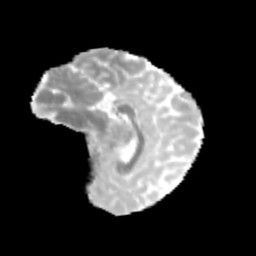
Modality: MD
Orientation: sagittal
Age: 12
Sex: female
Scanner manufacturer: siemens
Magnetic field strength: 3 T
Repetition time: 3.8 s
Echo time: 0.07 s